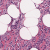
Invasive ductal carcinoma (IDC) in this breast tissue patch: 1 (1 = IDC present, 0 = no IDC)